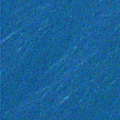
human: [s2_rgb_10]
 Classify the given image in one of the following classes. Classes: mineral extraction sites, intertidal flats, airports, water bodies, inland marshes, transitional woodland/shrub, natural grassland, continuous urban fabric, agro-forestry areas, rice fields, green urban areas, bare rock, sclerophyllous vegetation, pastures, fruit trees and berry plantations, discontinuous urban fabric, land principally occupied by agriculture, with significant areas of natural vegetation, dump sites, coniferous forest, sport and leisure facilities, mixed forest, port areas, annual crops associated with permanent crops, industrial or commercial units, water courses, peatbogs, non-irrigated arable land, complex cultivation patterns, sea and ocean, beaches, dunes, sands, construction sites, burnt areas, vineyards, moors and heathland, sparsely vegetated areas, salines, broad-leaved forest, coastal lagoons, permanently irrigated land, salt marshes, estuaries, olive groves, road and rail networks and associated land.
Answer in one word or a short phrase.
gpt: sea and ocean